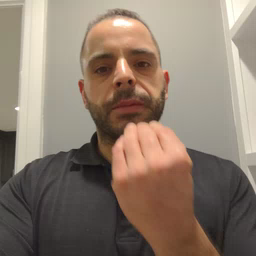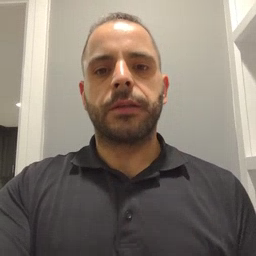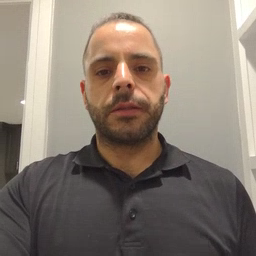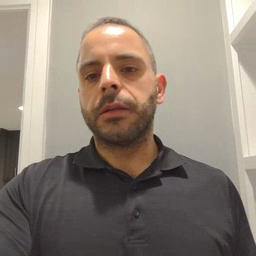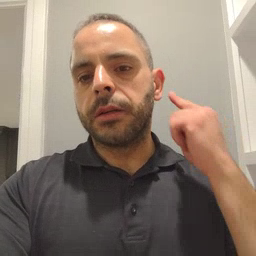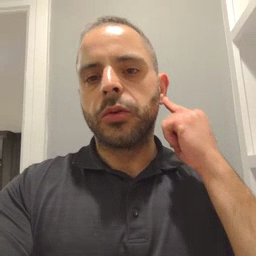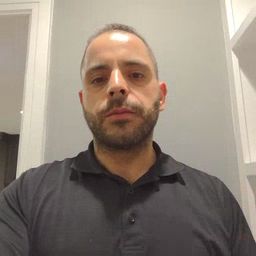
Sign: ear